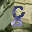
Label: 8